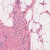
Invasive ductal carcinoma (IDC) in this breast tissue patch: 0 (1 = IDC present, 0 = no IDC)